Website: walmart
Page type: customer-info-address
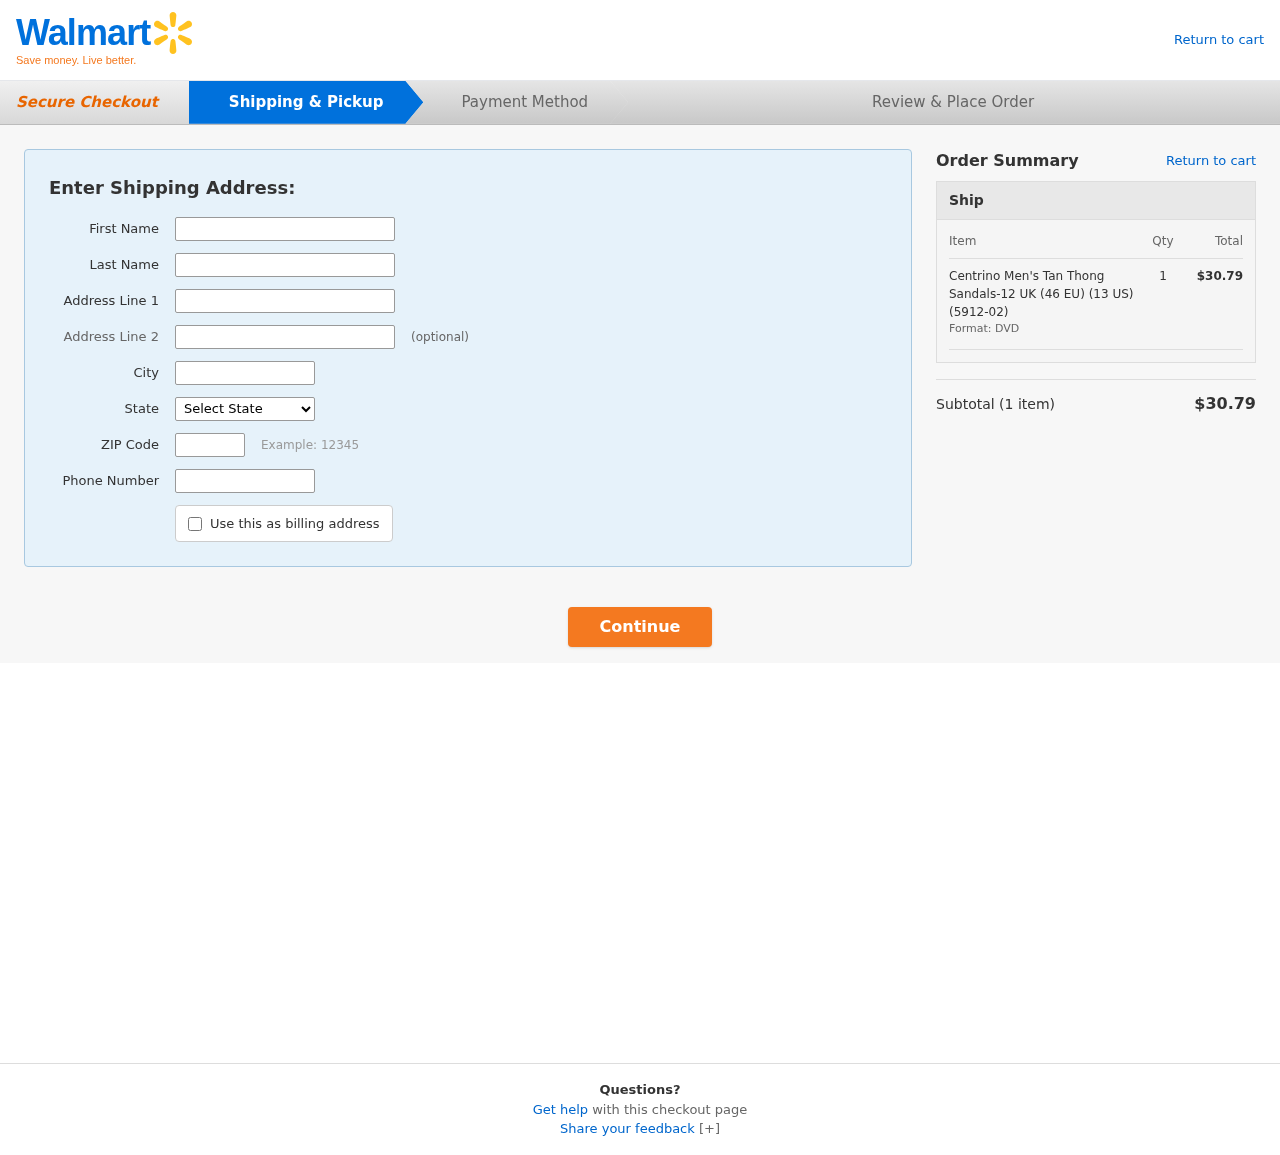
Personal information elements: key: PII_CITY
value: South Jeremymouth
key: PII_FIRSTNAME
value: William
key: PII_LASTNAME
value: Thompson
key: PII_PHONE
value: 8138553209
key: PII_POSTCODE
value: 83822
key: PII_STATE
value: Nevada
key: PII_STREET
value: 34934 Leslie Vista
Product elements: key: PRODUCT1_NAME
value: Centrino Men's Tan Thong Sandals-12 UK (46 EU) (13 US) (5912-02)
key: PRODUCT1_QUANTITY
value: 1
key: PRODUCT1_LINE_TOTAL
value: $30.79
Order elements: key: ORDER_NUM_ITEMS
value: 1
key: ORDER_SUBTOTAL
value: $30.79